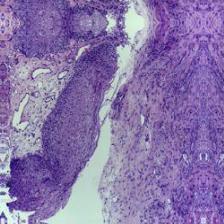
Diagnosis: Normal